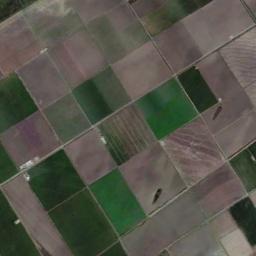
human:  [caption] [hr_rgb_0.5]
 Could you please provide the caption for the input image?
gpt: There are many rectangular farmlands of different colors .

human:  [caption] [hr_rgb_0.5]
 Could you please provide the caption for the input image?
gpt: Some rectangular farmlands of different colors are arranged in neat rows .

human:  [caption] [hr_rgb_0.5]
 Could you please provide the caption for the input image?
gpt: There are some green and bare rectangular farmland .

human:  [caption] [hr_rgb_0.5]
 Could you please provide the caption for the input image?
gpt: Many neatly arranged dark green, light green and light purple mixed rectangular farmlands of different sizes .

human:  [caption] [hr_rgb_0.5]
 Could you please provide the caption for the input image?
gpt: There are many brown rectangular farmlands and some green ones .